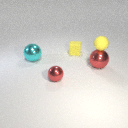
small red metal sphere to the right of large cyan metal sphere